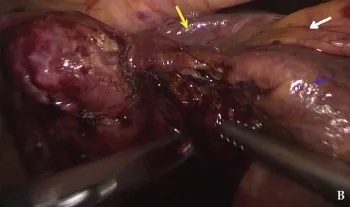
Image of left side gallbladder with, white arrow: round ligament; blue arrow: left lobe; green arrow: gallbladder attached to left lobe; yellow arrow: right lobe at the umbilical fossa.
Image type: medical_photograph (other_medical_photograph)